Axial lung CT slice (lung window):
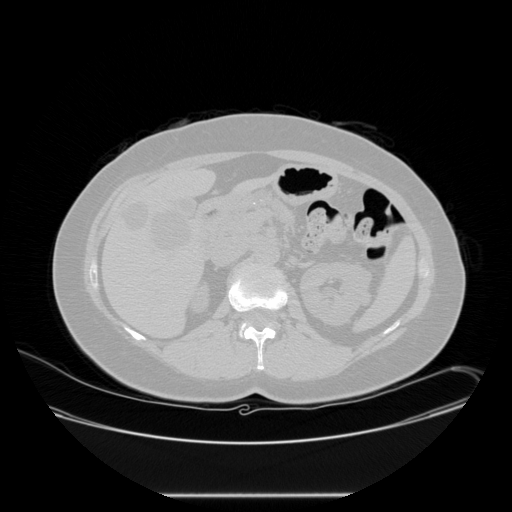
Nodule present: no